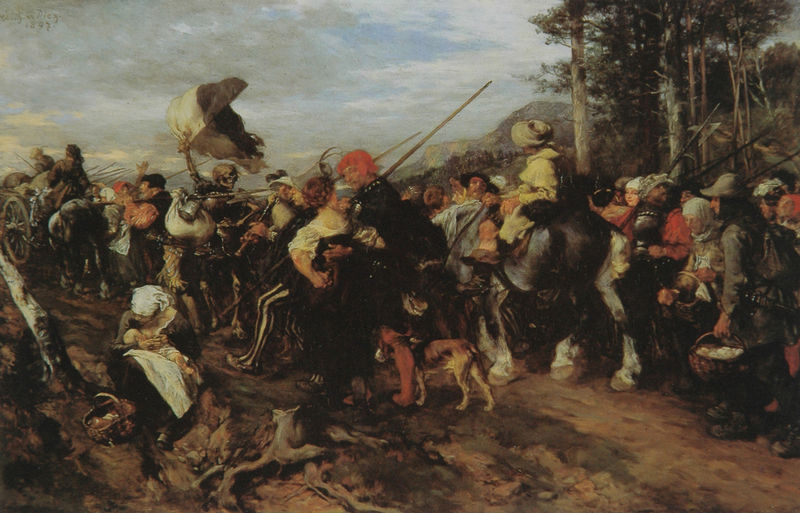
Titel: Troßzug aus dem Dreißgjährigen Krieg
Künstler: Wilhelm von Diez
Standort: Leipzig
Institution: Museum der Bildenden Künste
Schlagwörter: angriff, baum, berg, blau, blätter, dunkel, feder, gemälde, himmel, kampf, laub, mann, schatten, wolken, baumstämme, bäume, frauen, gelb, grün, landschaft, menschen, sitzen, äste, abend, braun, brust, frau, grau, hell, holz, hut, hüte, kleid, kleider, licht, männer, schwarz, strasse, weiss, zeichnung, hund, hunde, rot, tiere, tuch, weg, malerei, masse, menge, hose, mütze, trinken, arme, kleidung, tod, tot, signatur, öl, ast, baumstamm, erde, horizont, hügel, natur, wind, zweige, gehen, haare, tücher, familie, kind, mutter, paar, prostituierte, locken, wald, bauern, karren, pferd, pferde, reiter, räder, stock, kanne, beine, bewölkt, huf, hufe, reiten, kopfbedeckung, schürze, brüste, fahne, flagge, hosen, körbe, berge, gebirge, zug, sonnenuntergang, weis, baby, picknick, rast, kutsche, figuren, rad, wagen, krieg, schlacht, sinken, wehen, lanze, soldaten, essen, kopftuch, gestreift, streifen, korb, flucht, regen, vanitas, wage, wurzel, zweig, stillen, wälder, hocken, stücke, militär, waffen, stöcke, schweden, helm, kreiger, hauben, menschenmenge, feldzug, heer, rüstung, kleinkind, harnisch, skelett, rote haare, unterholz, wurzeln, stäbe, kavallerie, ross, krieger, nadelwald, lanzen, prozession, umzug, speer, dreißigjähriger krieg, lucht, auszug, waldweg, turban, gaul, menschenzug, wanderung, plünderer, marketenderin, wegesrand, säugling, gerippe, winken, eier, tross, holzwagen, türken, ackergaul, brustschild, hure, dreizack, baumwurzel, bauernheer, fanhne, hab und gut, heereszug, heugabel, infanteris, kopftuc, lahm, mütezn, orientalen, oristalen, kriegszug, bauernkrieg, stöck, peferd, wanderhure, mutter courage, raubzug, anführeer